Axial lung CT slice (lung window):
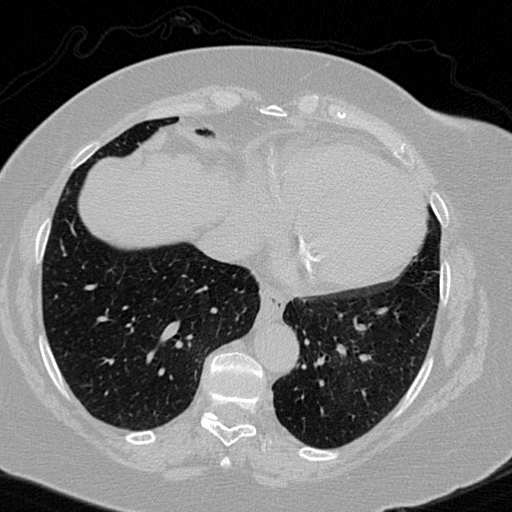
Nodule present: no